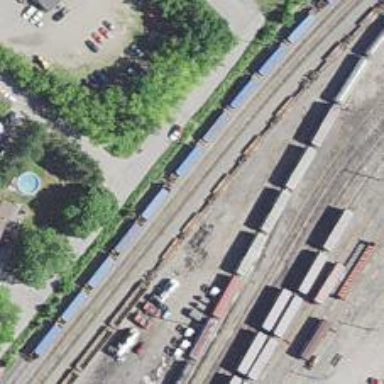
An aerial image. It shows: Railway yard in service.